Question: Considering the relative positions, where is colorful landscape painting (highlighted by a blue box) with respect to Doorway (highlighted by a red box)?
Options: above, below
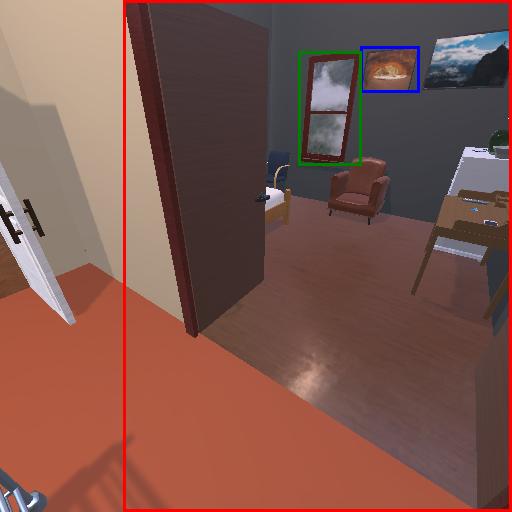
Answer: above